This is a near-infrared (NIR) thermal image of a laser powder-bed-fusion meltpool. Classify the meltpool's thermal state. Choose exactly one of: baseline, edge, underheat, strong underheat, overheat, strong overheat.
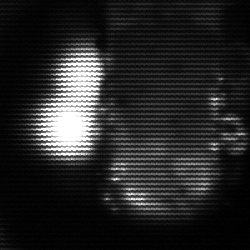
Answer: strong underheat